Interaction volume radius: 5 \u00c5
Interaction volume height: 20 \u00c5
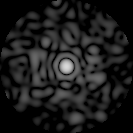
Disorder parameter: 0.8892